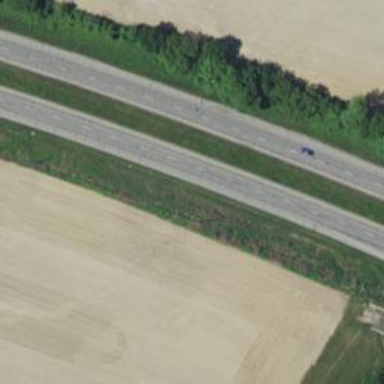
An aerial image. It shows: Asphalt trunk highway.